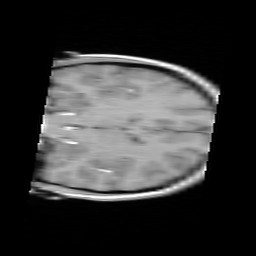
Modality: FLASH
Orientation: coronal
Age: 20
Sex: female
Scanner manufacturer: siemens
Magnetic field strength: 3 T
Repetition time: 0.245 s
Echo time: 0.0026 s